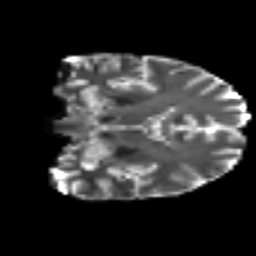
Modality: T2w
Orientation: coronal
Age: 24
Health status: ill
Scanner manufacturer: philips
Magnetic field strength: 3 T
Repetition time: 9 s
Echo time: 0.127 s